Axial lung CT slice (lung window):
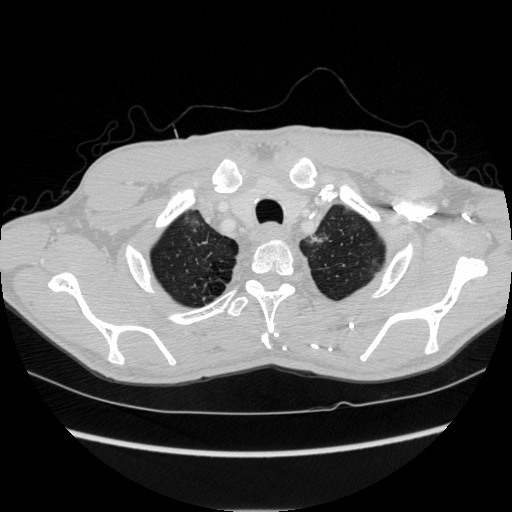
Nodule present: no